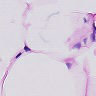
Metastatic tissue present: no